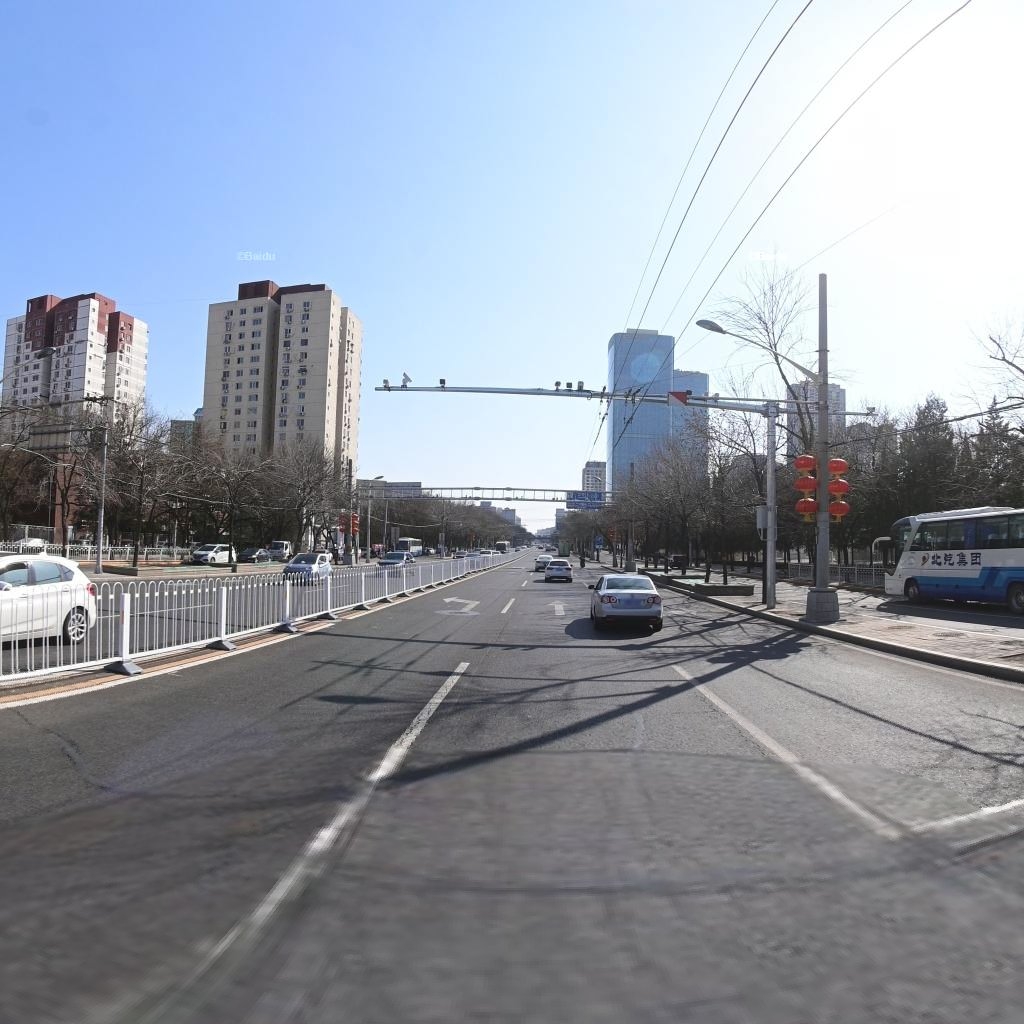
Region: Chaoyang
Road damage annotations: longitudinal crack, transverse patch, transverse patch, longitudinal patch